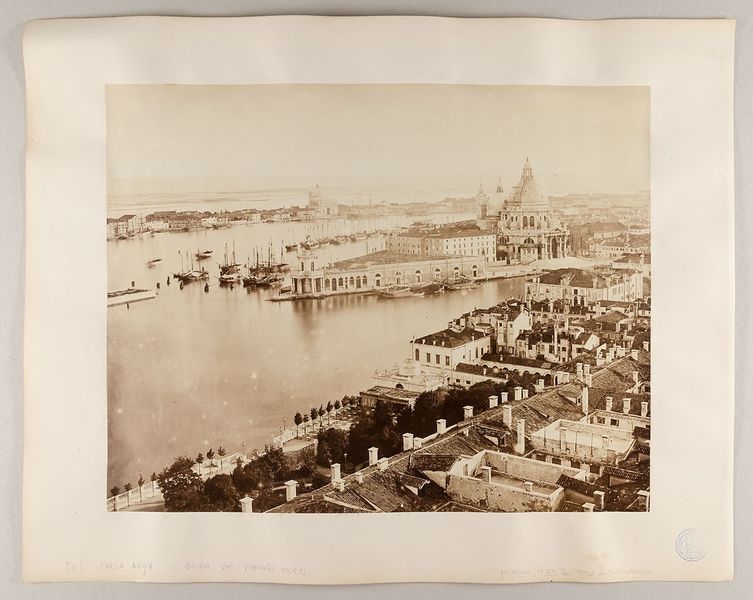
Titel: Venedig - Blick vom Markusturm
Künstler: Carlo Naya
Standort: Hamburg
Institution: Museum für Kunst und Gewerbe Hamburg
Schlagwörter: stadt, architektur, hafen, foto, fotografie, photographie, stadtansicht, photo, karton, stadtlandschaft, lagune, albumin, landschaften, lichtbild, reisefotografie, landschaftsphotographie, landschaftsfotografie, alte stadtansicht, bildwerke, angewandte und bildende kunst, hessische systematik, gewässer, gewässern, seestücke, alte ansicht, schwarzweißpositivverfahren, silbersalzverfahren, schwarzweißfotografie, reisephotographie, albuminpapier